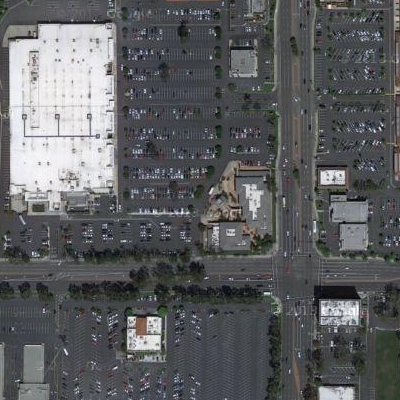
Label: gParking